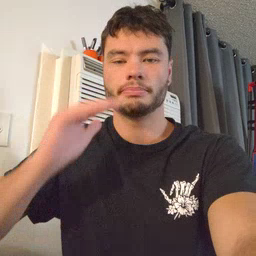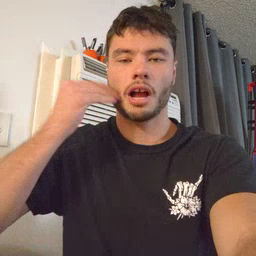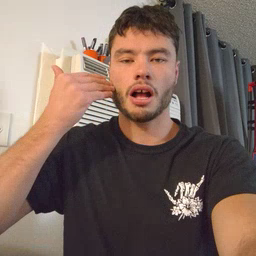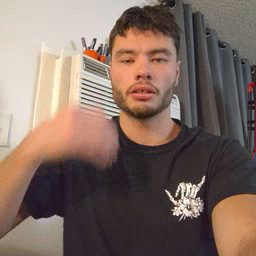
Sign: smile